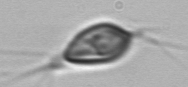
Label: Chrysochromulina